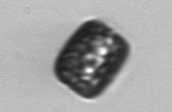
Label: Thalassiosira